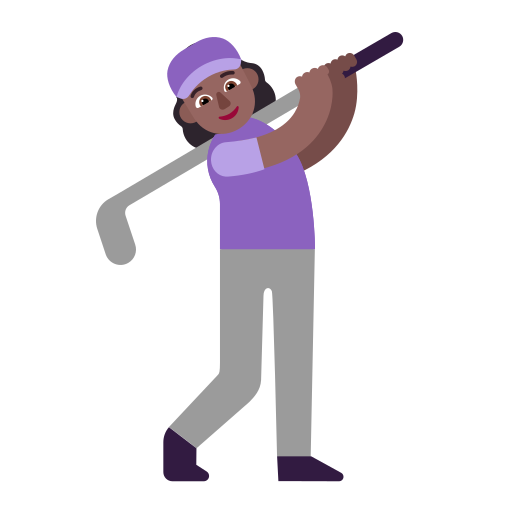
woman golfing flat  dark